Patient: sex M, age 62
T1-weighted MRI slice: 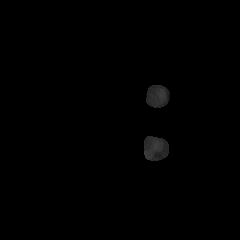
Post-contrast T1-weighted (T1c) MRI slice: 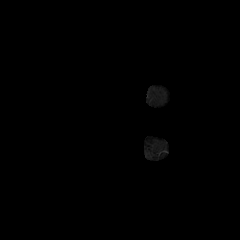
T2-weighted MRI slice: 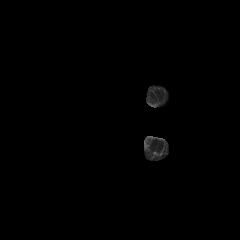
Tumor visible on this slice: no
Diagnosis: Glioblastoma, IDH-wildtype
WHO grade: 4